Question: I would like to prepare listner in another port but I have got problems you can see this in picture with I added below. Also I would like to connect to dabase using this "listener" and check connection in CMD using easy connect.
My username: rafal password:oracle
listener in 1521 is working but in another port I have got problem

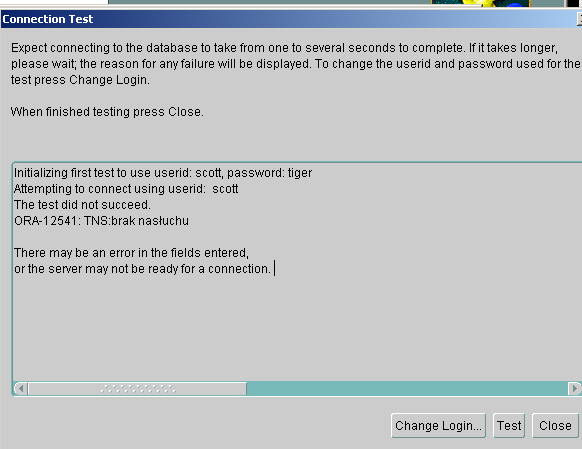
Answer: "No listener" error indicates either that you're reaching the wrong server, or the right server on the wrong port, or that the listener is not started. I would start by checking that the listener is started, since you can reach the other one.